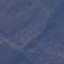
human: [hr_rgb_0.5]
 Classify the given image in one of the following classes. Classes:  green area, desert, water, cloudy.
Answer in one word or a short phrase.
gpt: green area